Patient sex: M
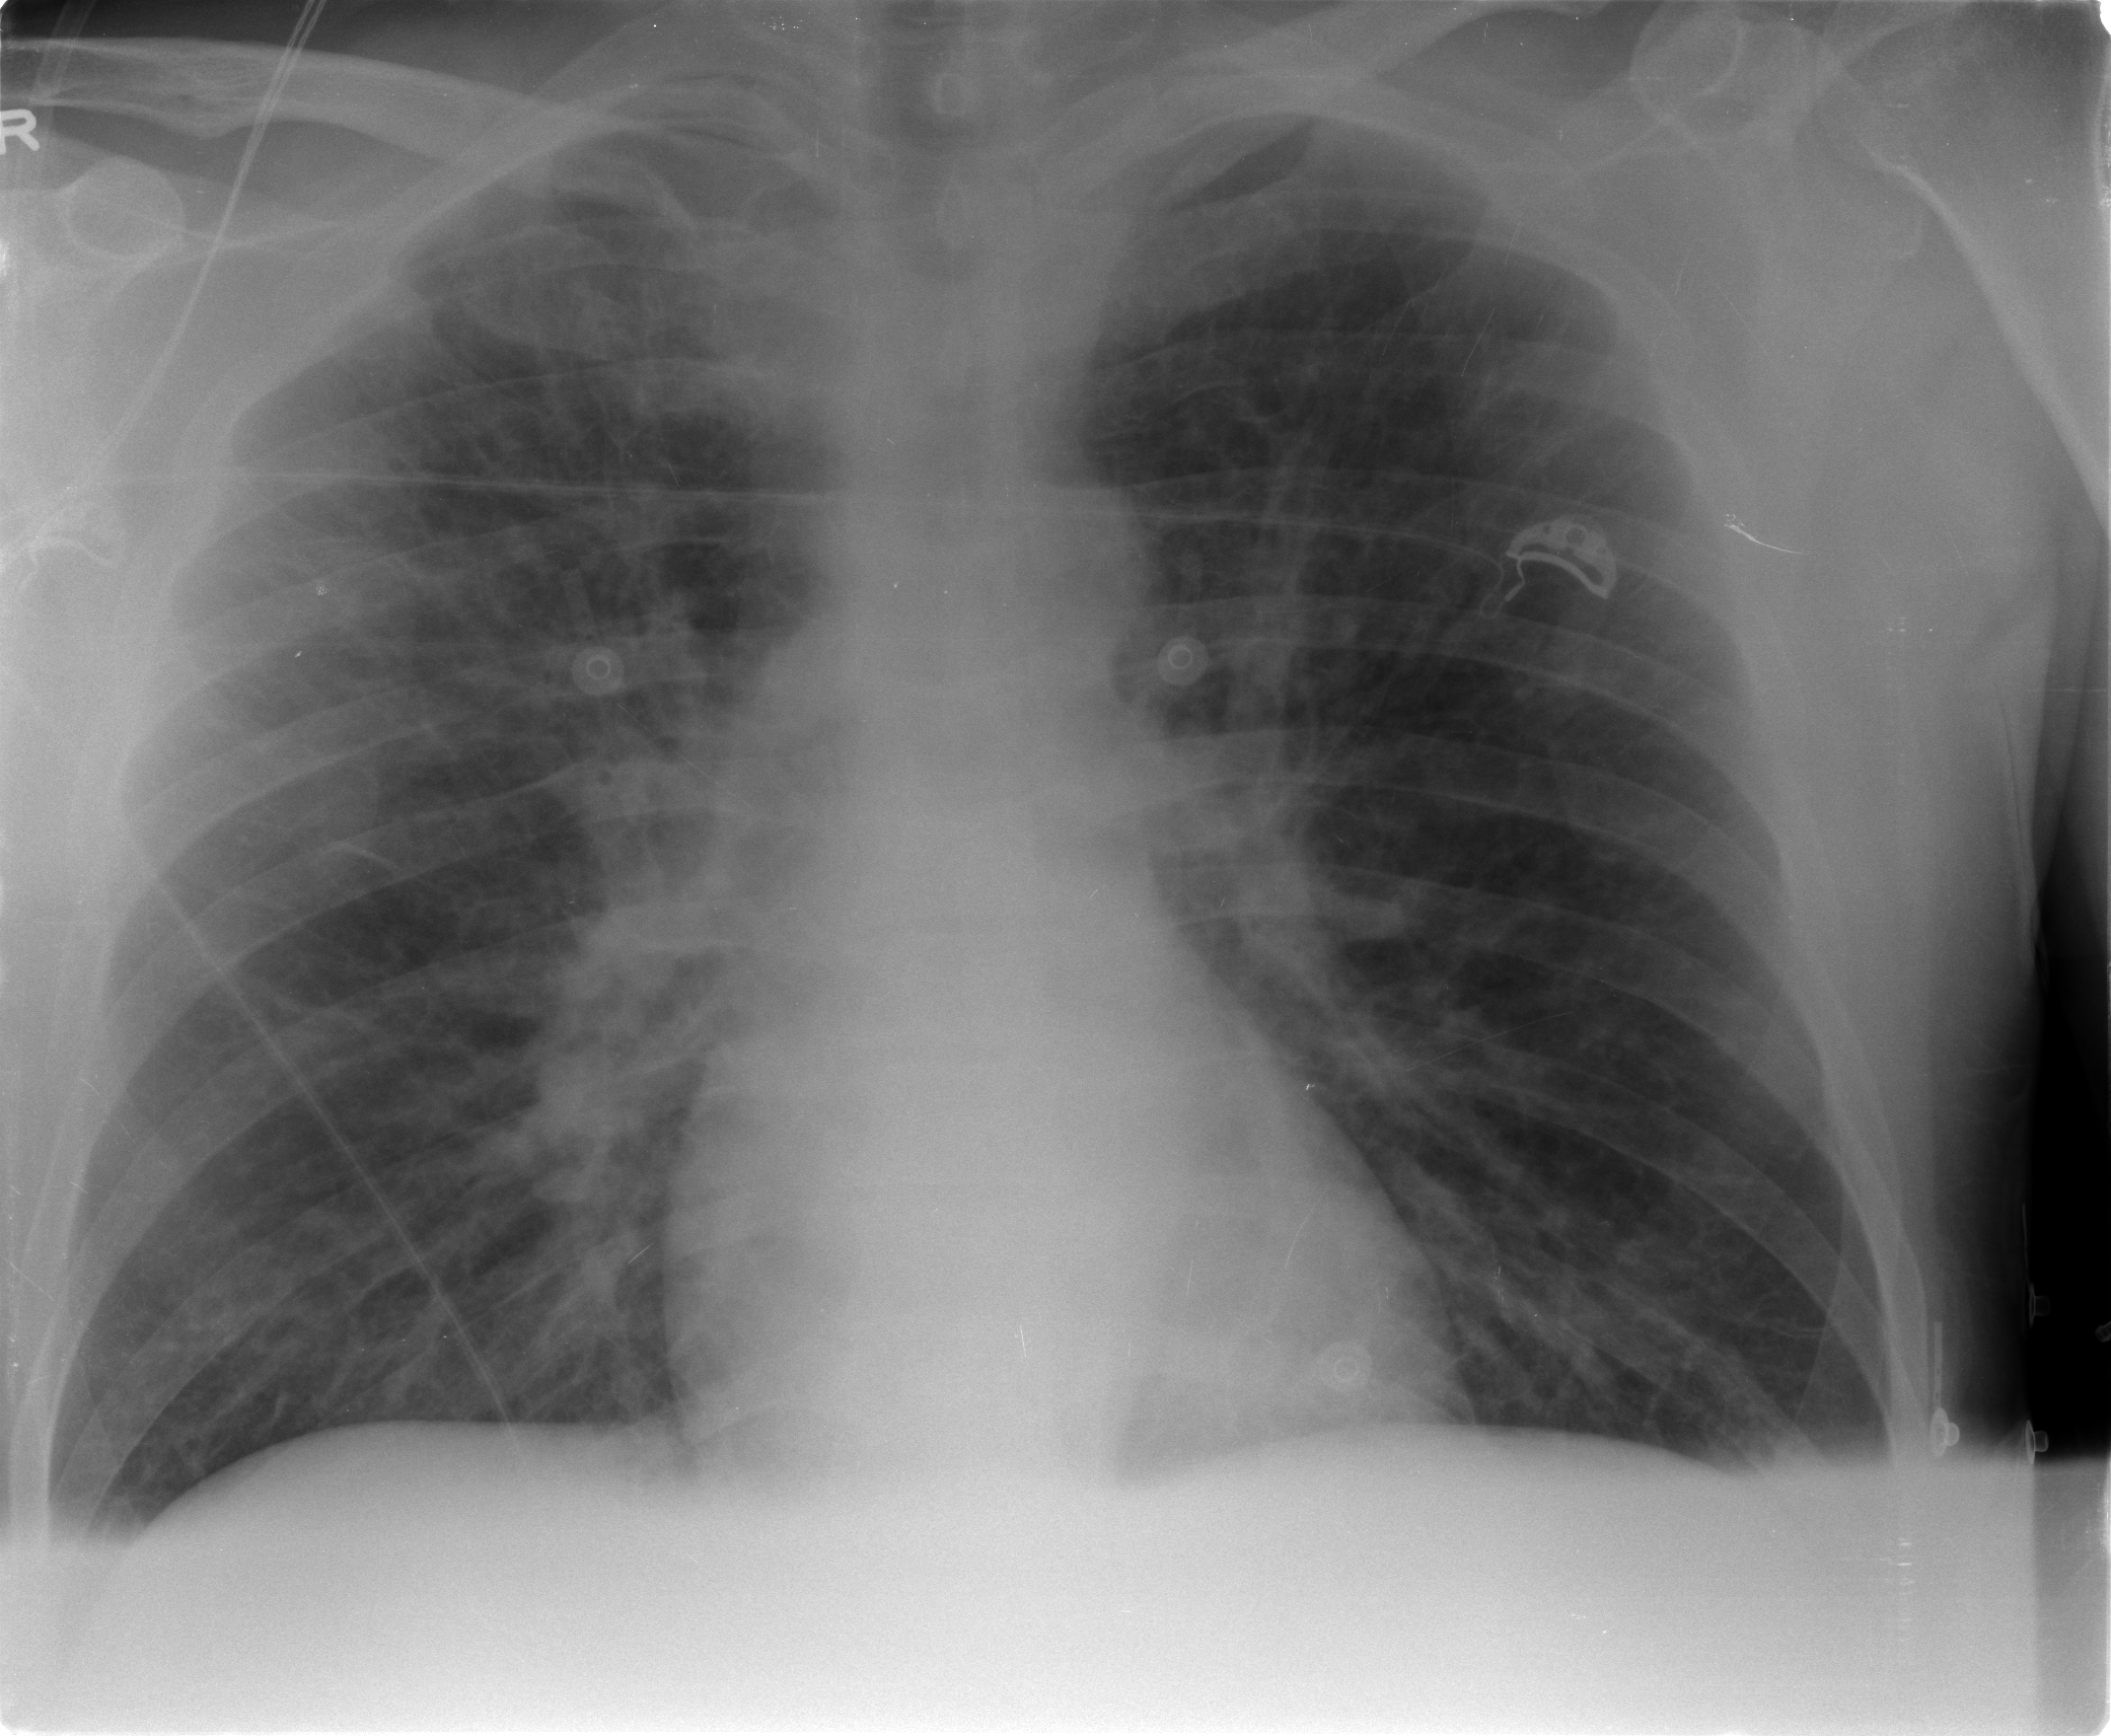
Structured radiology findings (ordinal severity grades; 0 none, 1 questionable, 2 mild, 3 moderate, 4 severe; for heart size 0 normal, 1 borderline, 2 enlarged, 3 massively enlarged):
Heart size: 0
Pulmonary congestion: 3
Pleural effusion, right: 0
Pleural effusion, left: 0
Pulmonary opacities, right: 2
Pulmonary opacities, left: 0
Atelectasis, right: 0
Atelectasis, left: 0